Interaction volume radius: 10 \u00c5
Interaction volume height: 15 \u00c5
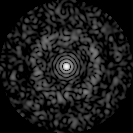
Disorder parameter: 0.824